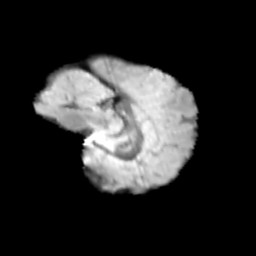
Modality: T2w
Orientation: sagittal
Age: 9
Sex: female
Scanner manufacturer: siemens
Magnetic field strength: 3 T
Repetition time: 3.8 s
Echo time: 0.07 s